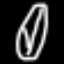
Label: leaf